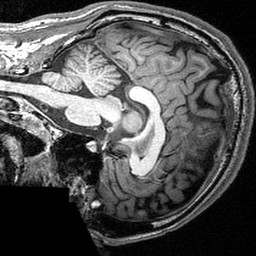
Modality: T1w
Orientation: sagittal
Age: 22
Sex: male
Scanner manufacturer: siemens
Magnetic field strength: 3 T
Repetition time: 2.53 s
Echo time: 0.00309 s